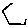
Label: hexagon